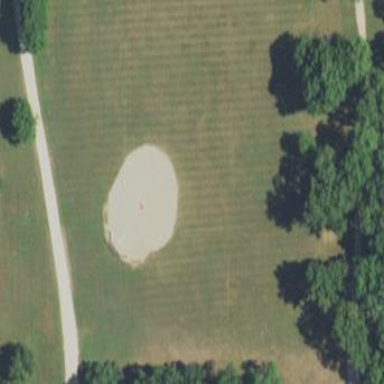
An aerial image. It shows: Baseball pitch for leisure land.